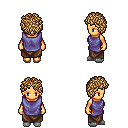
a pixel art fantasy rpg character, female body template, human, tanned skin, chain tabard jacket, robe skirt, blonde curly afro hairstyle, white slippers, four views (front, back, left, right), 2x2 character sprite sheet, small pixel art, hard edges, no anti-aliasing